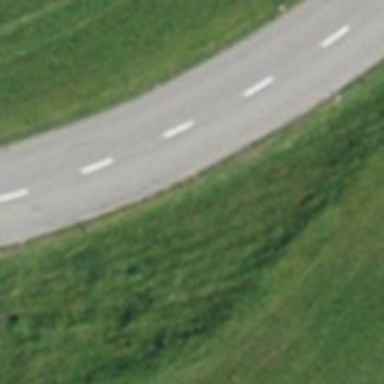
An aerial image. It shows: Asphalt road classified as primary highway.